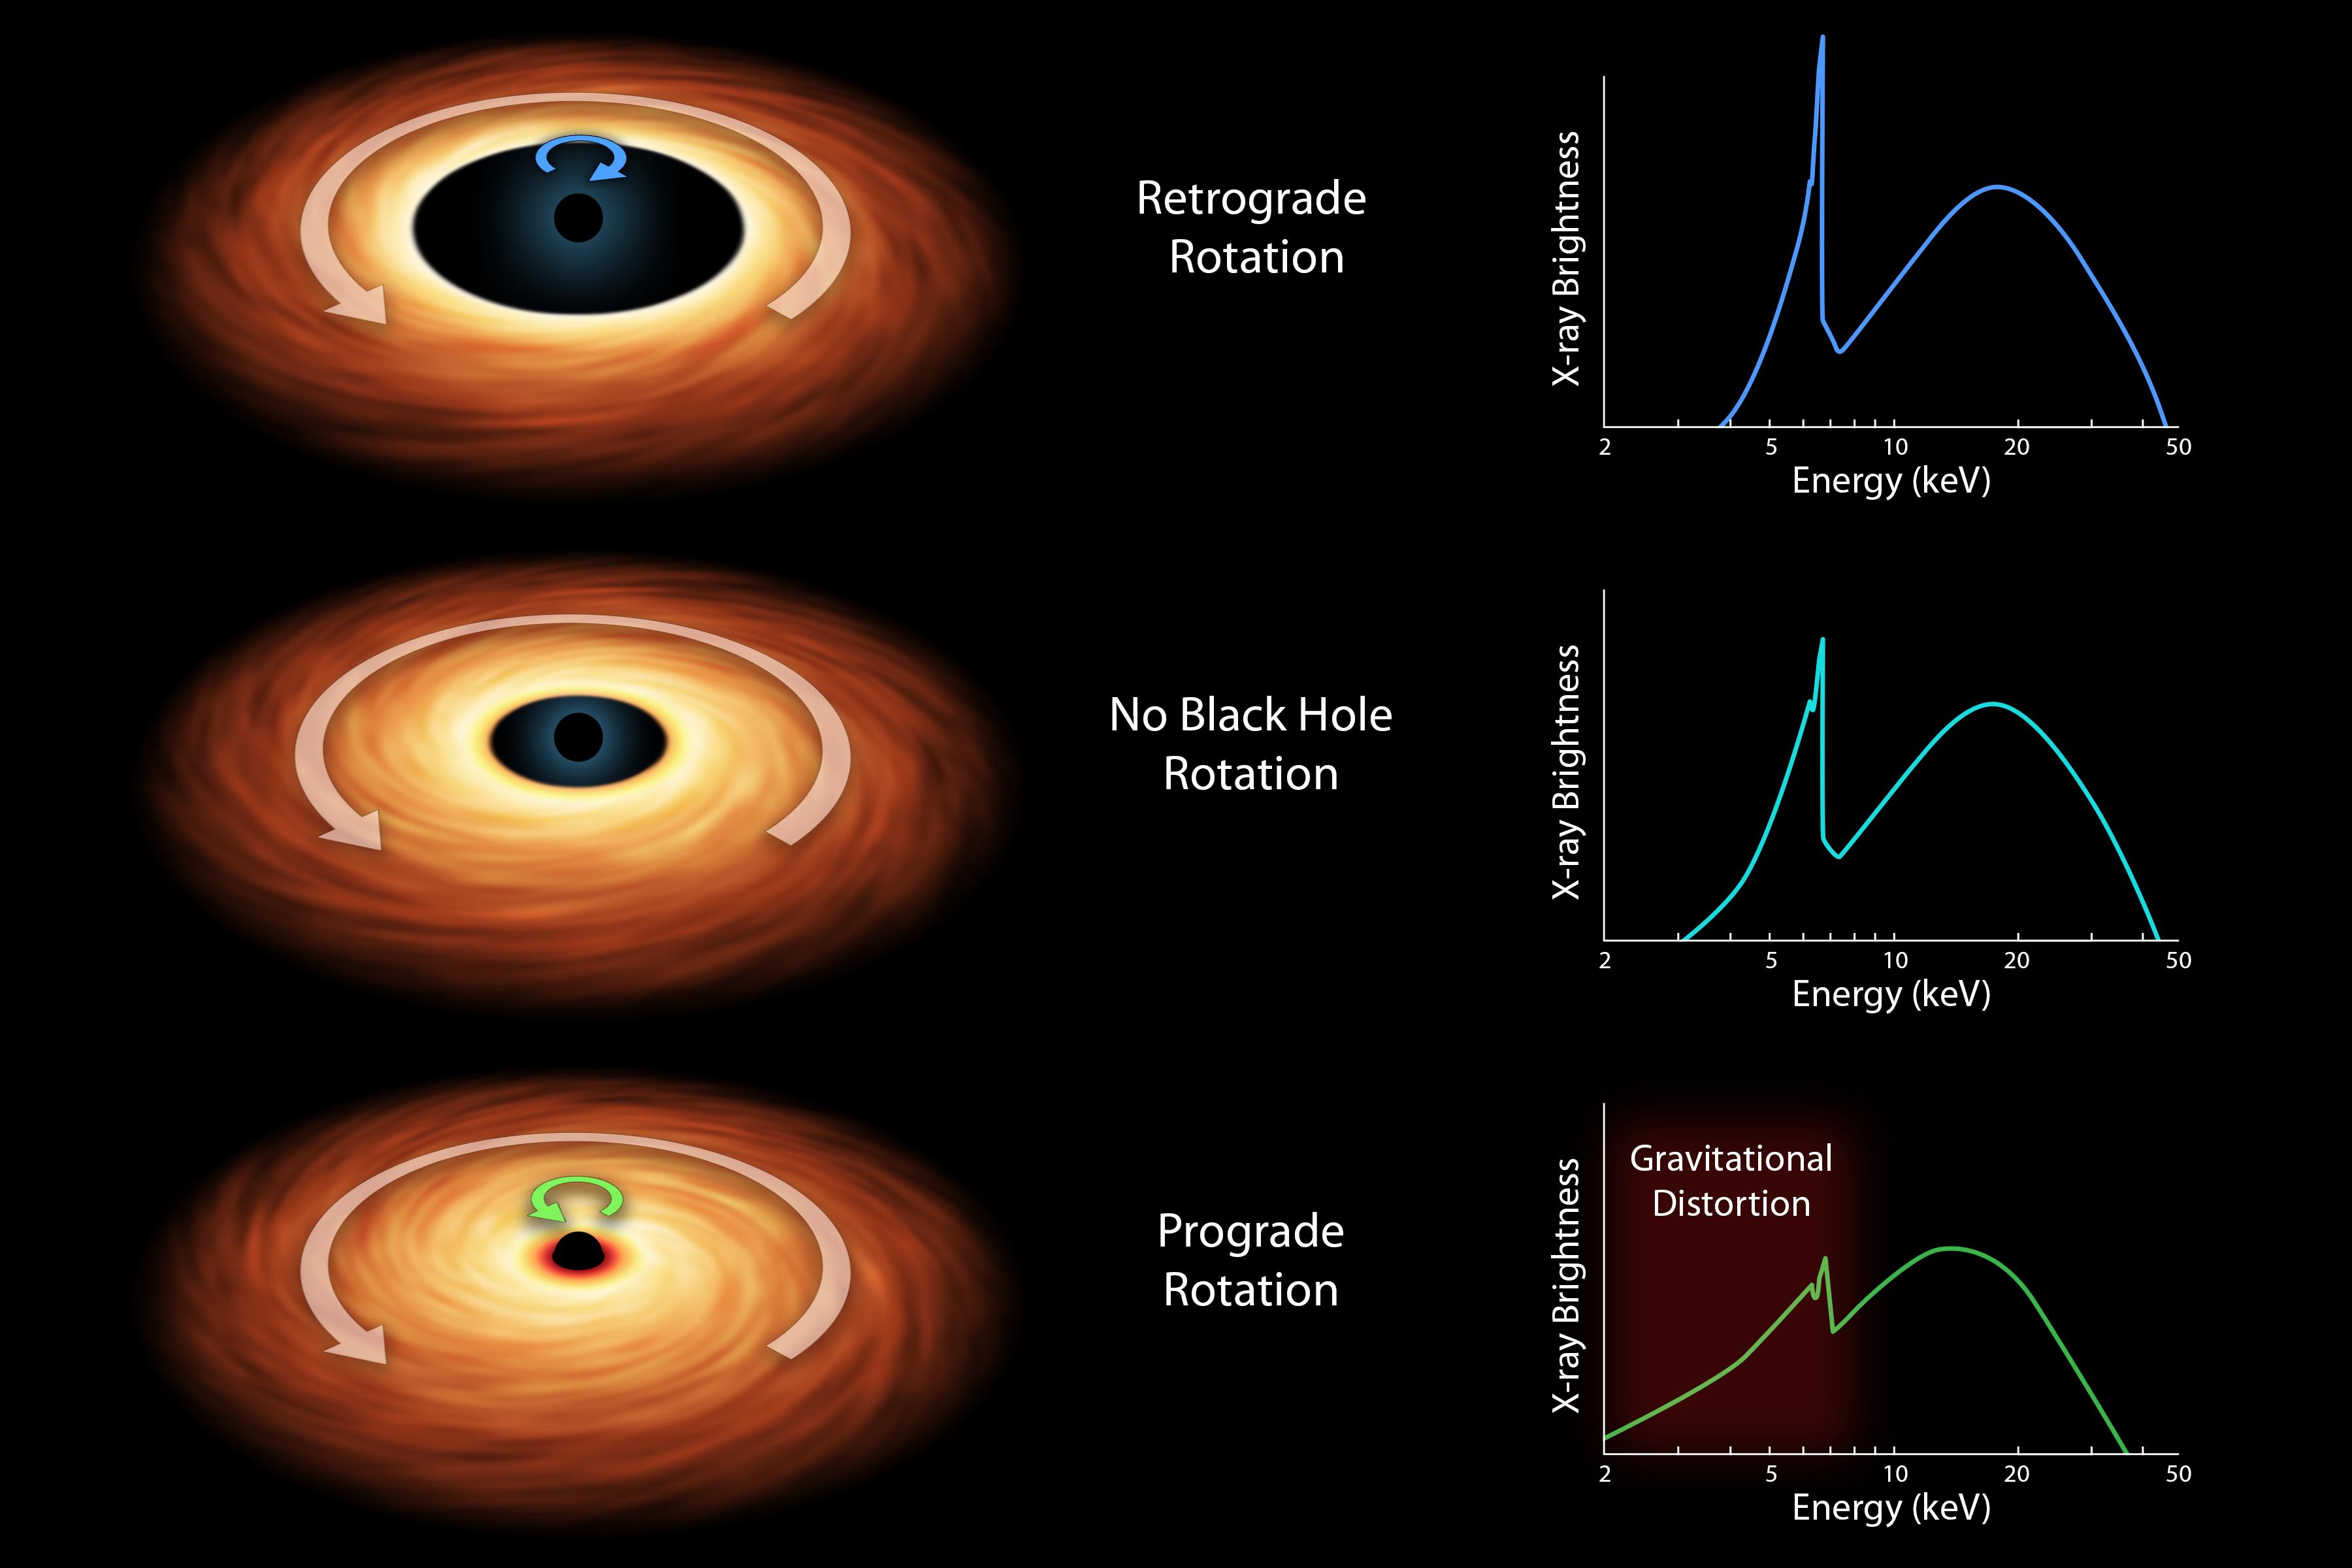
How to Measure the Spin of a Black Hole Artist Concept NuSTAR,XMM-Newton